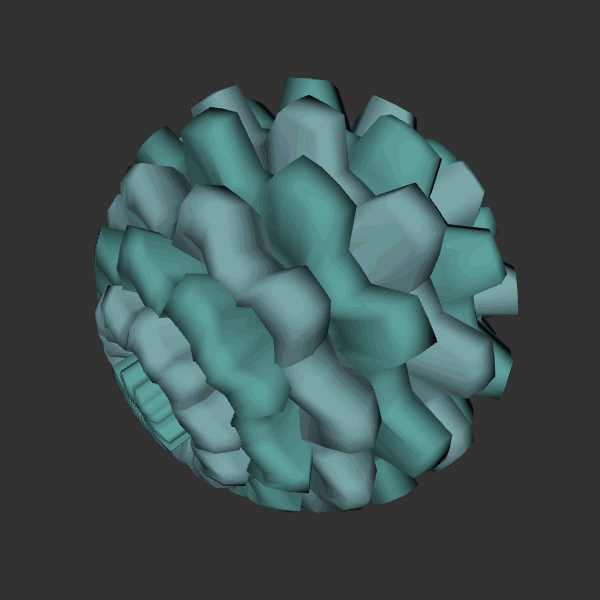
Background: dark